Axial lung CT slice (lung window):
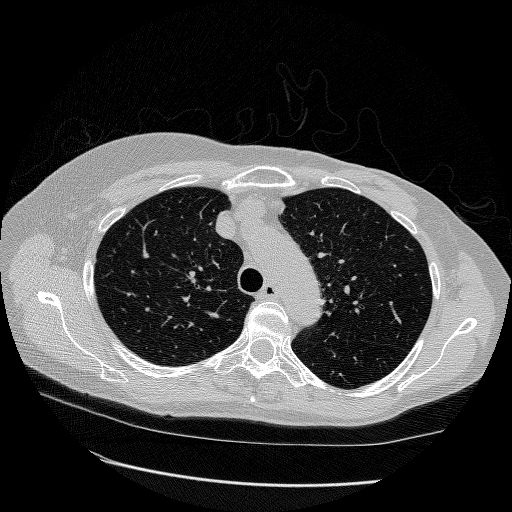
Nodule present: no